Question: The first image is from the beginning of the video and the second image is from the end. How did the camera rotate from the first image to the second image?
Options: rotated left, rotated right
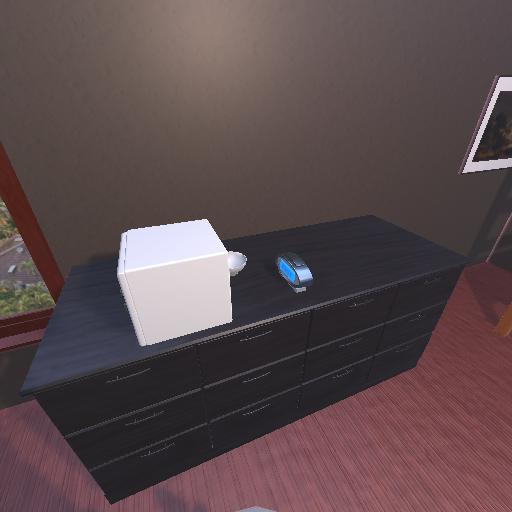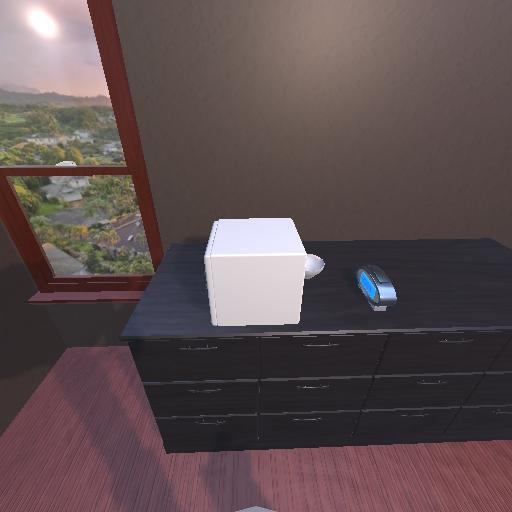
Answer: rotated left